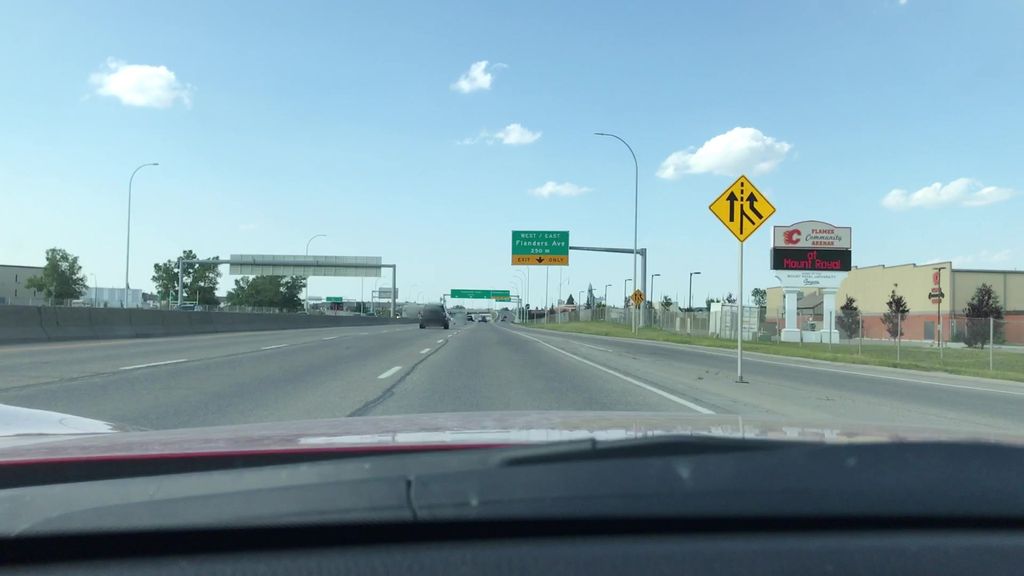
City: calgary